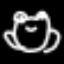
Label: frog